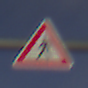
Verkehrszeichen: FussgaengerRechts
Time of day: SunriseSunset
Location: Outdoor (Nature)
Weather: PartlyCloudy
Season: NotSpecified
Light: Natural